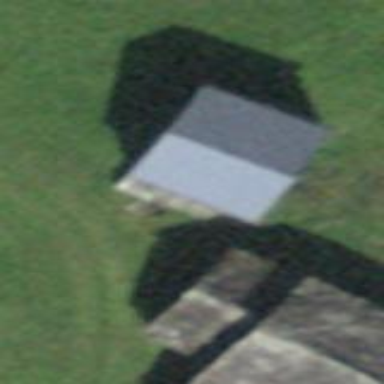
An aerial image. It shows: Cabin is depicted in the image.